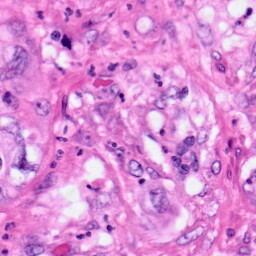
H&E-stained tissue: Pancreatic